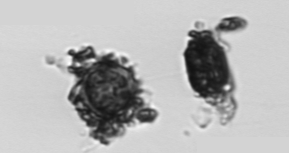
Label: Thalassiosira_TAG_external_detritus